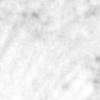
Label: no_change